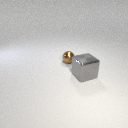
large gray metal cube to the right of small brown metal sphere